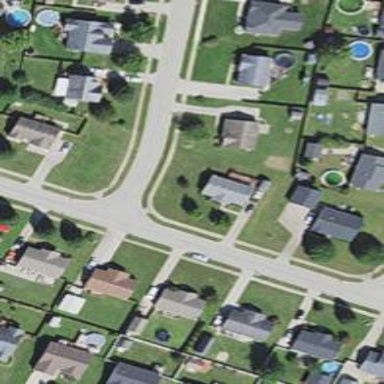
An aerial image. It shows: Residential road.